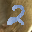
Label: 2